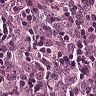
Metastatic tissue present: yes